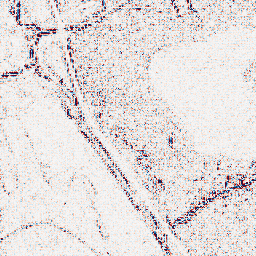
Category: wavelet
Decomposition family: wavelet_reverse_biorthogonal
Decomposition parameters: wavelet: rbio1.3
level: 1
Upsampling method: linear_exact
Upsampling parameters: scale: 2
Upsampling scale: 2